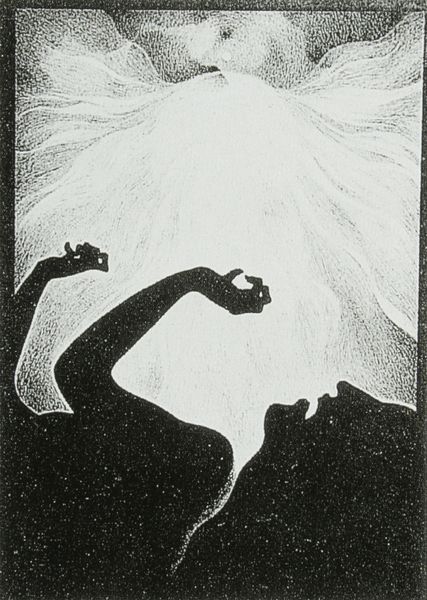
Titel: Conversation d'Eiros avec Charmion, Eiros erzählt Charmion das tragische Ende der Menschheit
Künstler: Alberto Martini
Schlagwörter: dunkel, himmel, schatten, schlaf, weiß, finger, grau, hell, licht, mund, profil, schwarz, tuch, malerei, arme, gesicht, mensch, gesten, hände, sonne, figur, kontrast, engel, wellen, liegen, linien, silhouette, oben, unten, punkte, hell dunkel, strahlen, traum, schwarz weiss, scherenschnitt, gestus, albtraum, alptraum, lichtspiel, zentrum, krampf, abwehrend